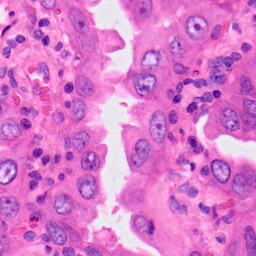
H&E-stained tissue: Lung